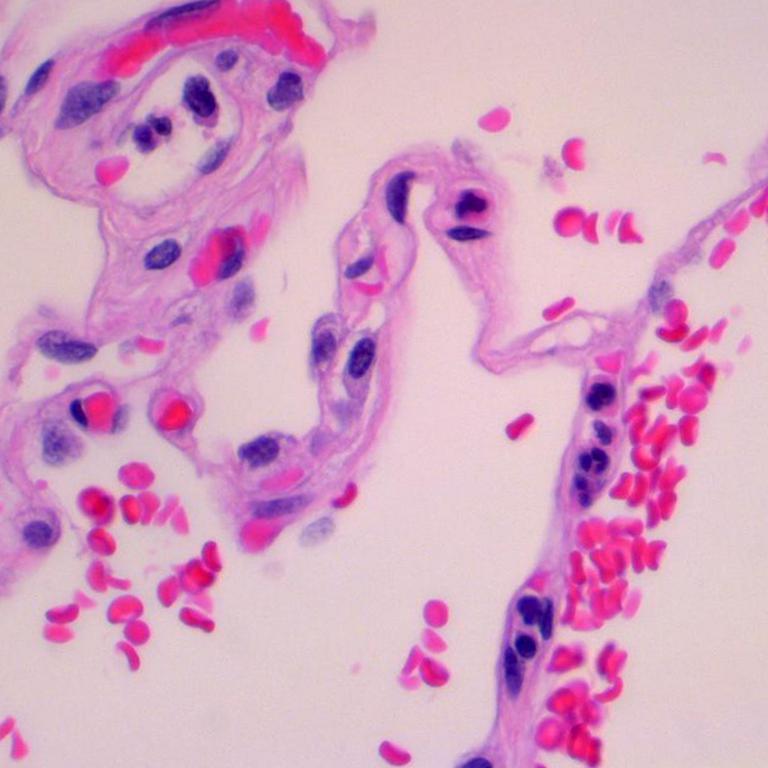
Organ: lung
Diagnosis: benign